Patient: sex M, age 61
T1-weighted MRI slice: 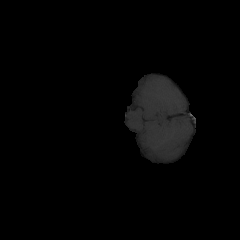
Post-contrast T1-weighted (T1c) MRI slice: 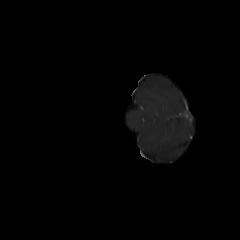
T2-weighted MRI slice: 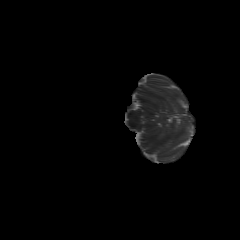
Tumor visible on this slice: no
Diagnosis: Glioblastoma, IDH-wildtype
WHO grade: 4